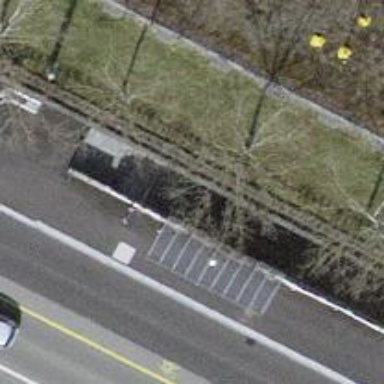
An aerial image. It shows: Asphalt footway that goes through tunnel.